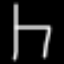
Label: chair